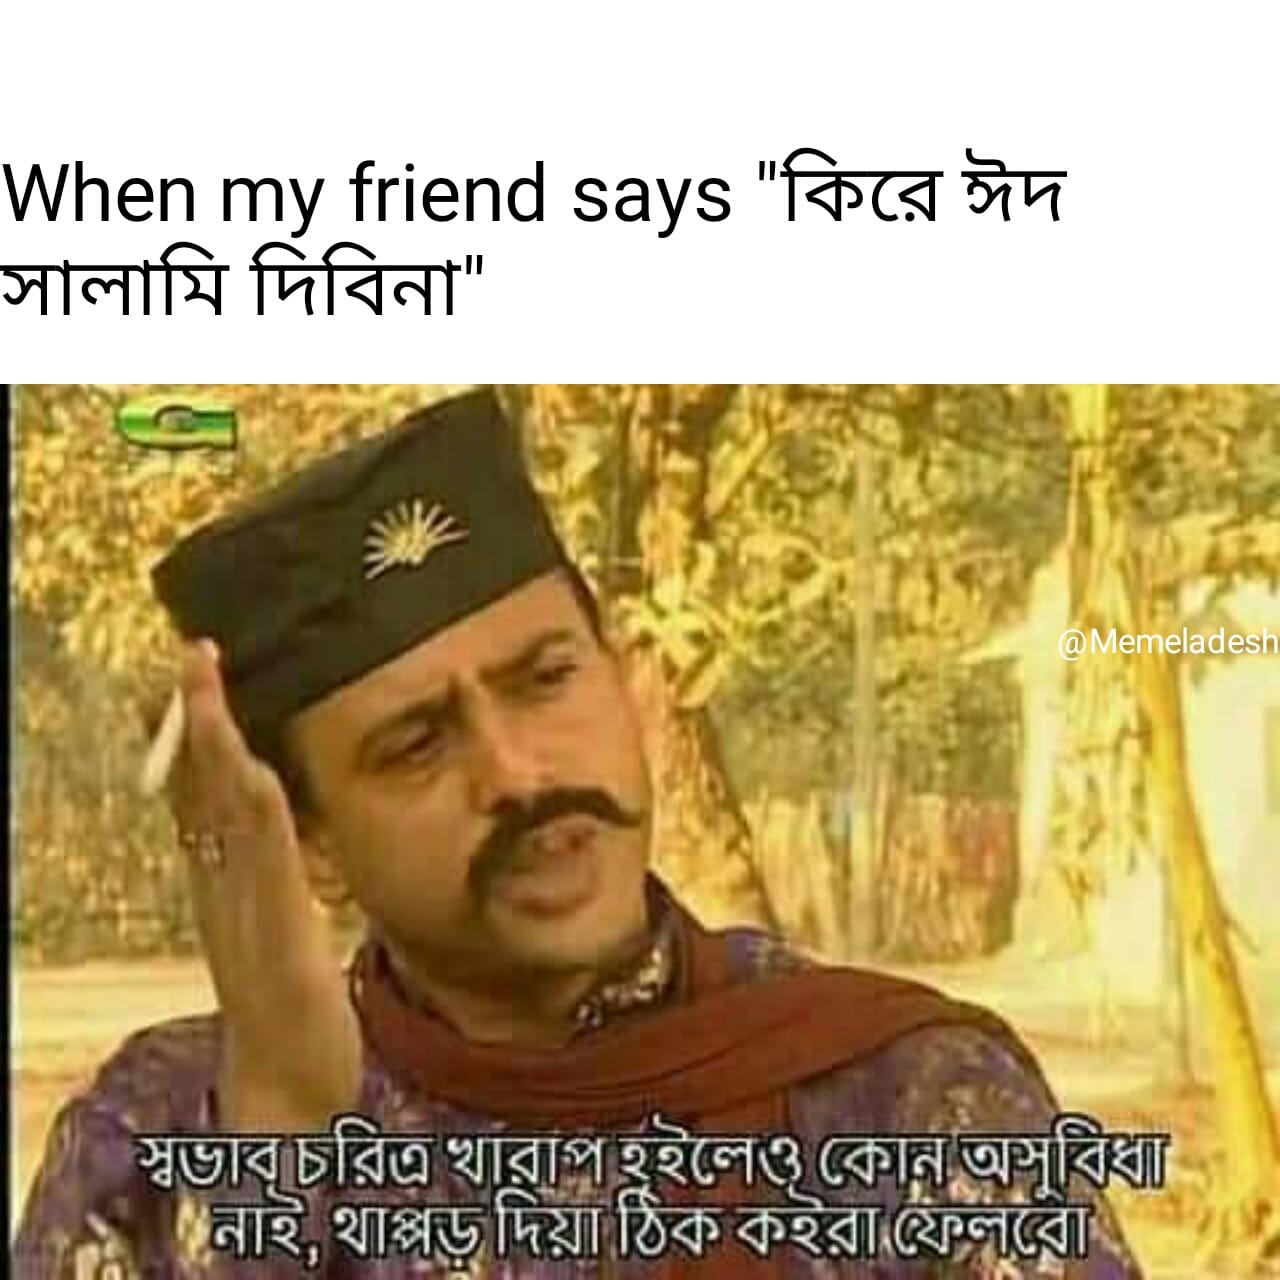
Caption: When my friend says " কিরে ঈদ সালামি দিবিনা"    স্বভাব চরিত্র খারাপ হইলেও কোন অসুবিধা নাই , থাপ্পড় দিয়া ঠিক কইরা ফেলবো
Label: non-hate